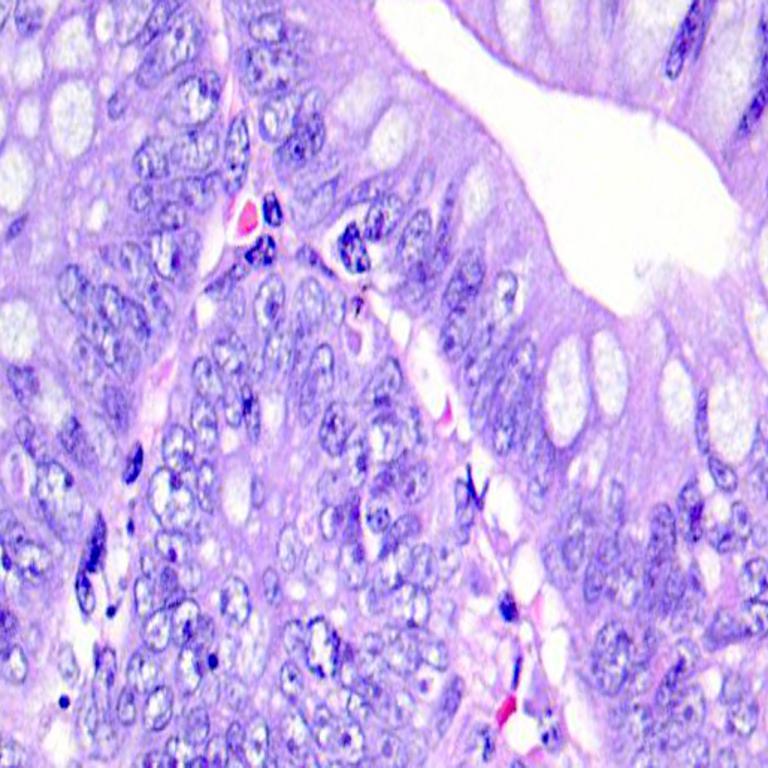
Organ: colon
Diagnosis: adenocarcinomas